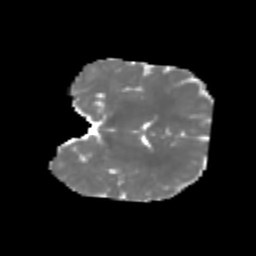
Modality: MD
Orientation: coronal
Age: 6
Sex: female
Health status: healthy